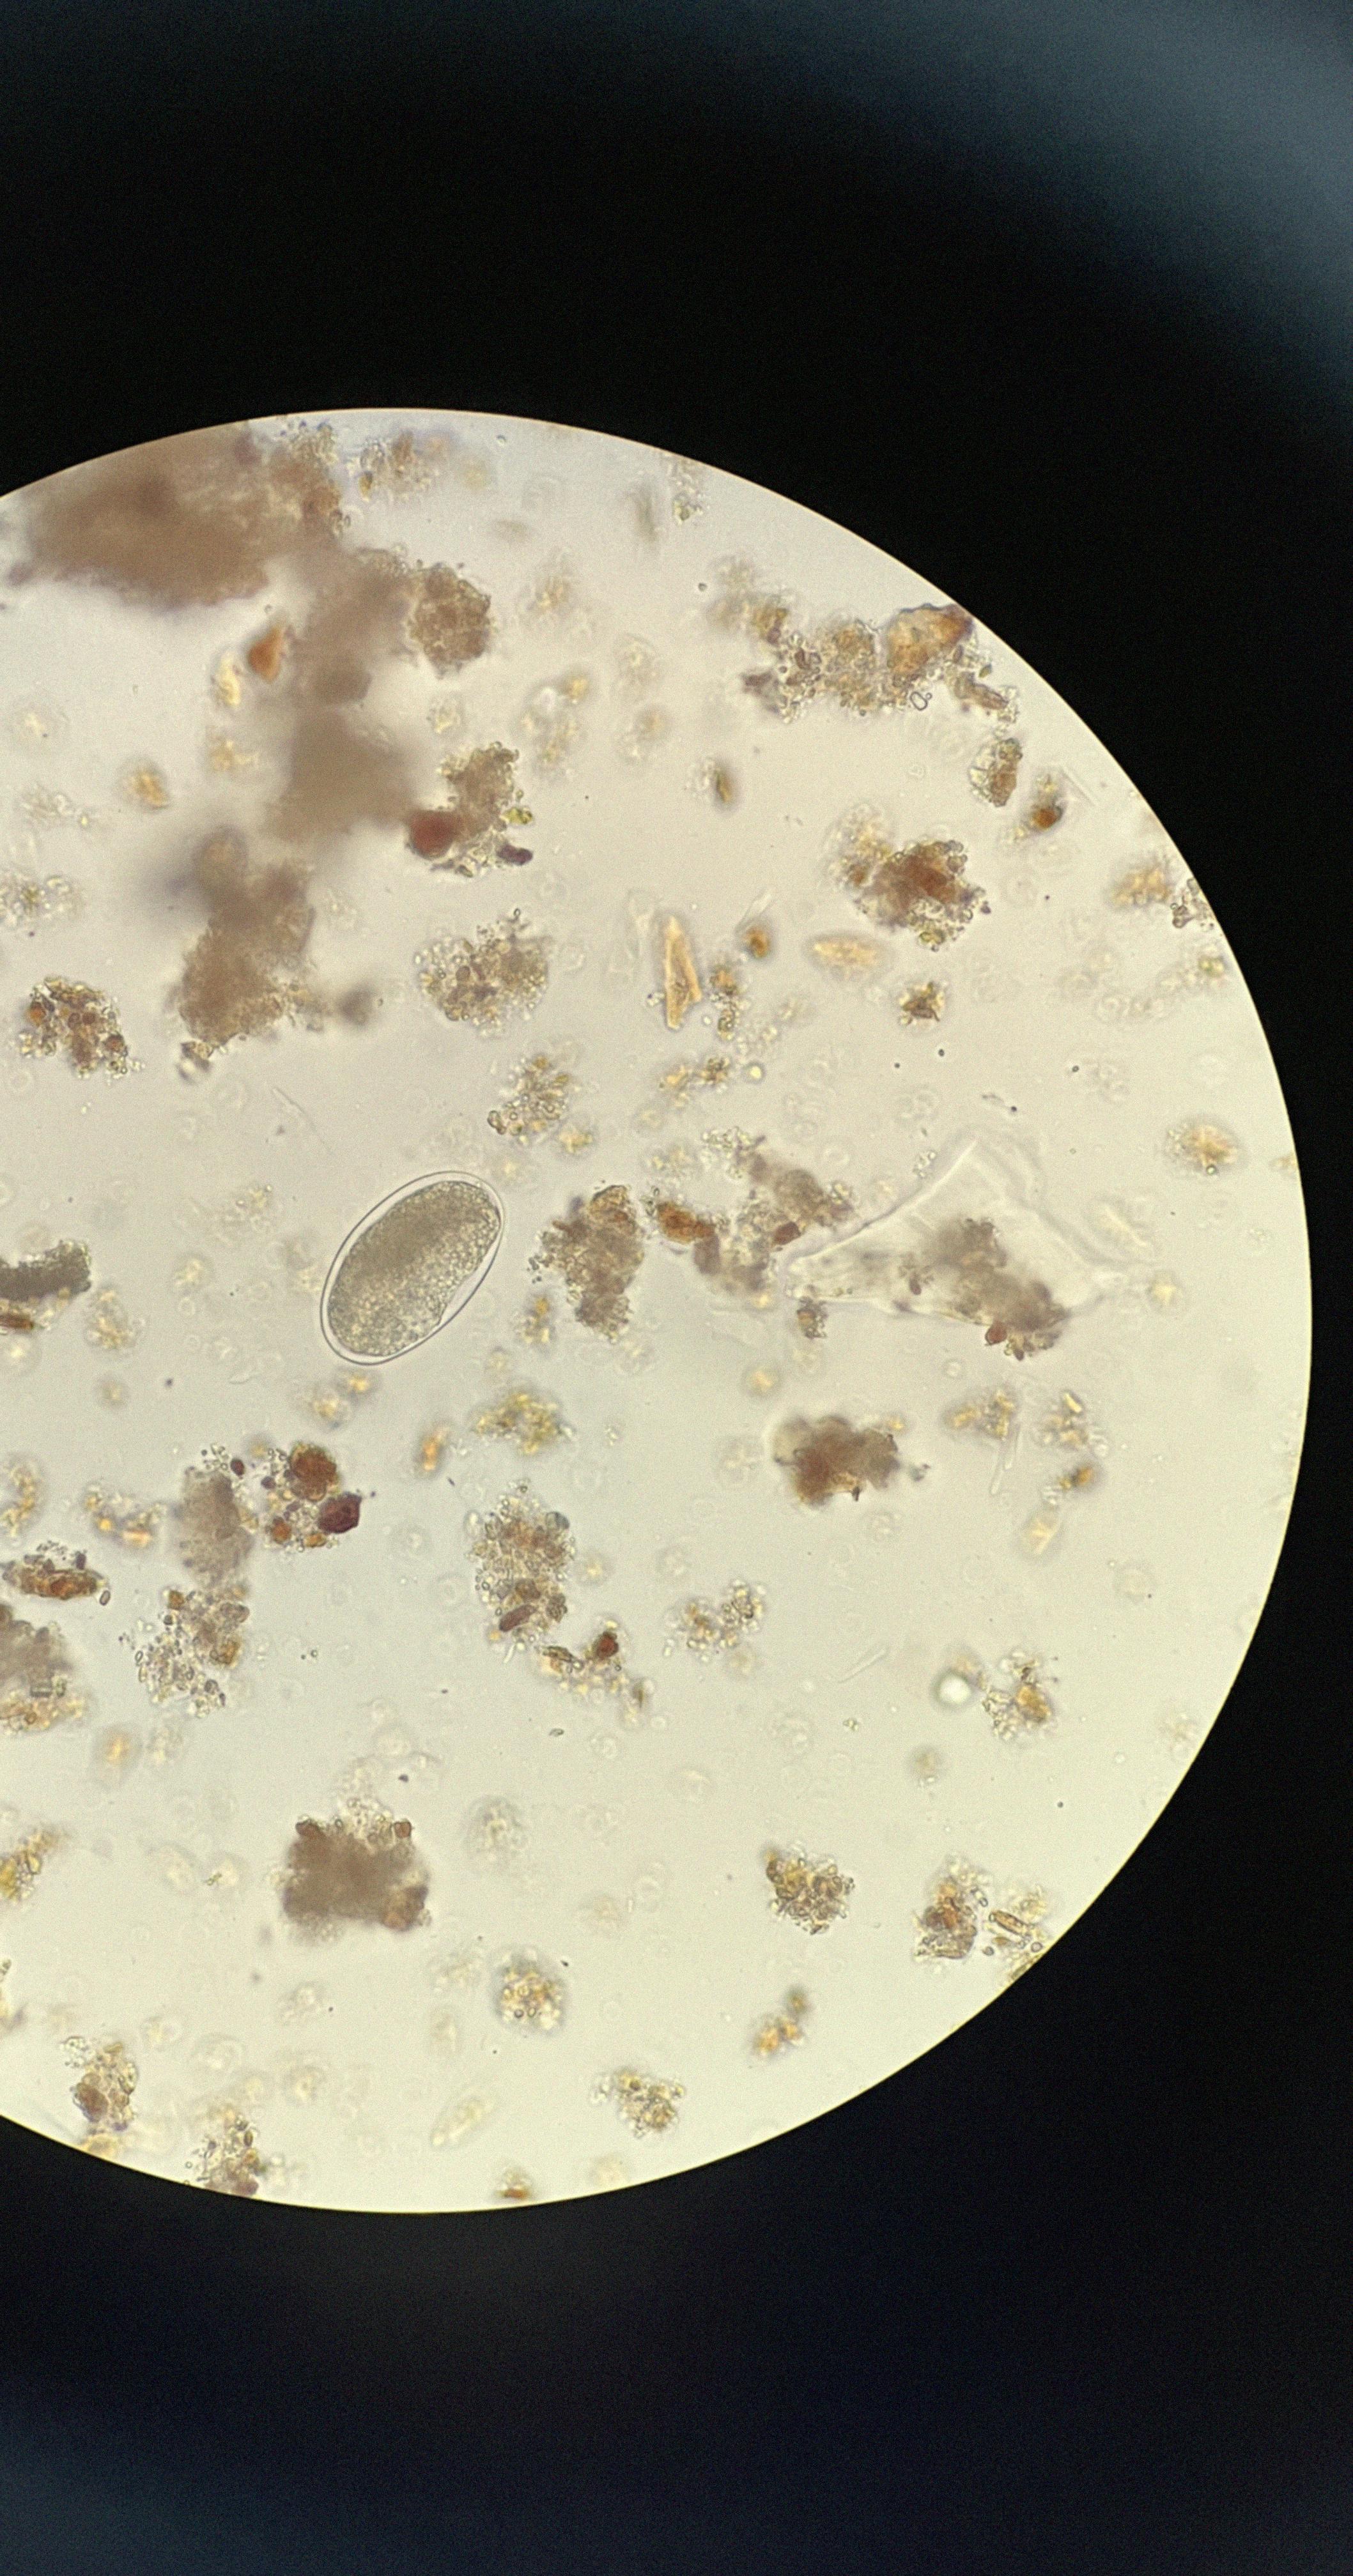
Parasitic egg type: Hookworm egg